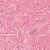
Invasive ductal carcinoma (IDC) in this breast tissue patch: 0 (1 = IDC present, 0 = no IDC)